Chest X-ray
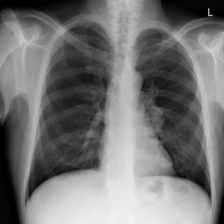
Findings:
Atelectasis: negative
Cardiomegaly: negative
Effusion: negative
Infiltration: negative
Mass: positive
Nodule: negative
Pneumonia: negative
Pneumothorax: negative
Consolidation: negative
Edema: negative
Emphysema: negative
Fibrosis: negative
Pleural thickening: negative
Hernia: negative